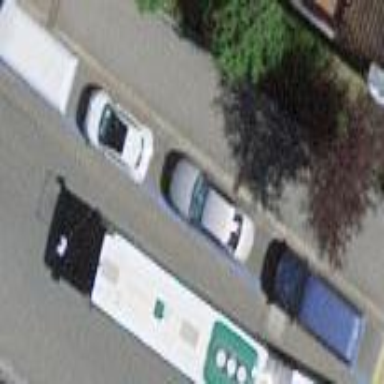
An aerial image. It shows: Street-side parking available in parallel orientation.